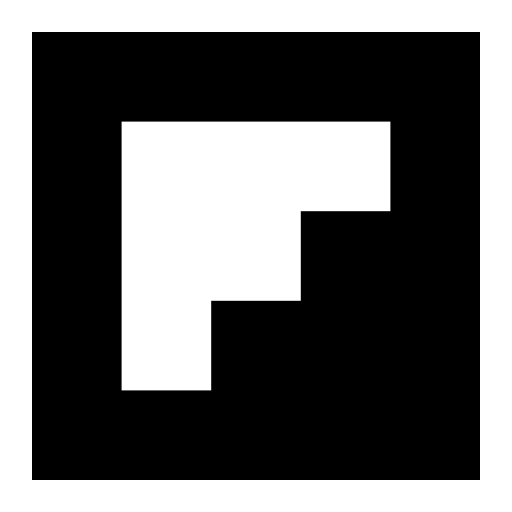
Tags: icon, FontAwesome, fa-icon, brand, flipboard